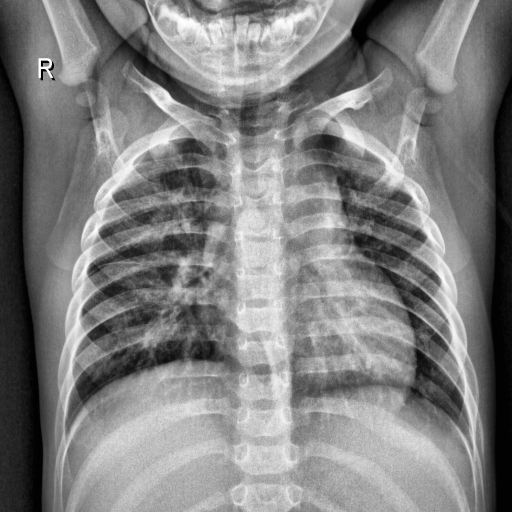
Finding: NORMAL